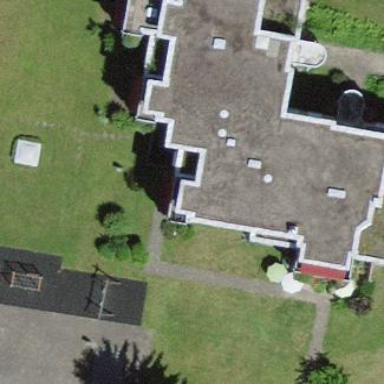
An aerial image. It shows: Apartment building with flat roof.